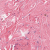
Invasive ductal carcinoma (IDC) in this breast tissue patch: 0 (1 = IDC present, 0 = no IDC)